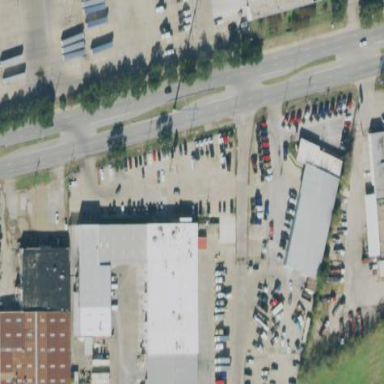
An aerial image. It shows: Warehouse.